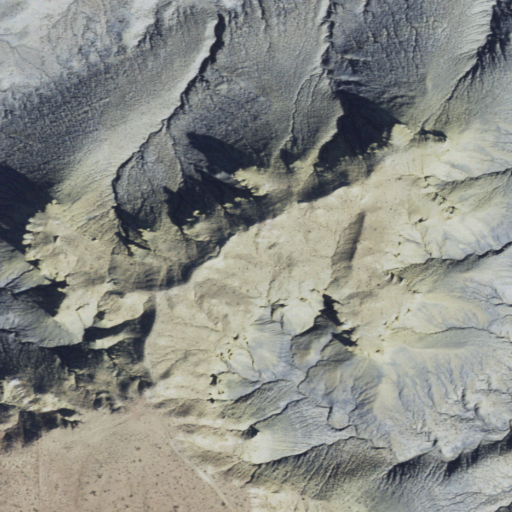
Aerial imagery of mountain in Arizona named Blue Point containing shrub, grassland, and barren land